Question: In the console of the Developer Tools in Chrome, the 'focus' can be changed to an IFRAME using the dropdown selector, shown here:

How can that be done in Internet Explorer 11, in the F12 Developer Tools?
(I know that the contents of IFRAMEs can also be accessed using 'frames[0]...'.)
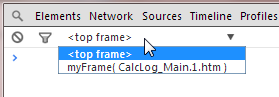
Answer: In IE from versions 9 onwards you can use the cd() command in the console to change the frame targeting you need to pass in a reference to the frame.
'''
cd(window.frames[0])
'''